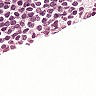
Metastatic tissue present: no